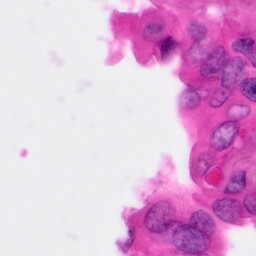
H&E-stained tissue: Pancreatic